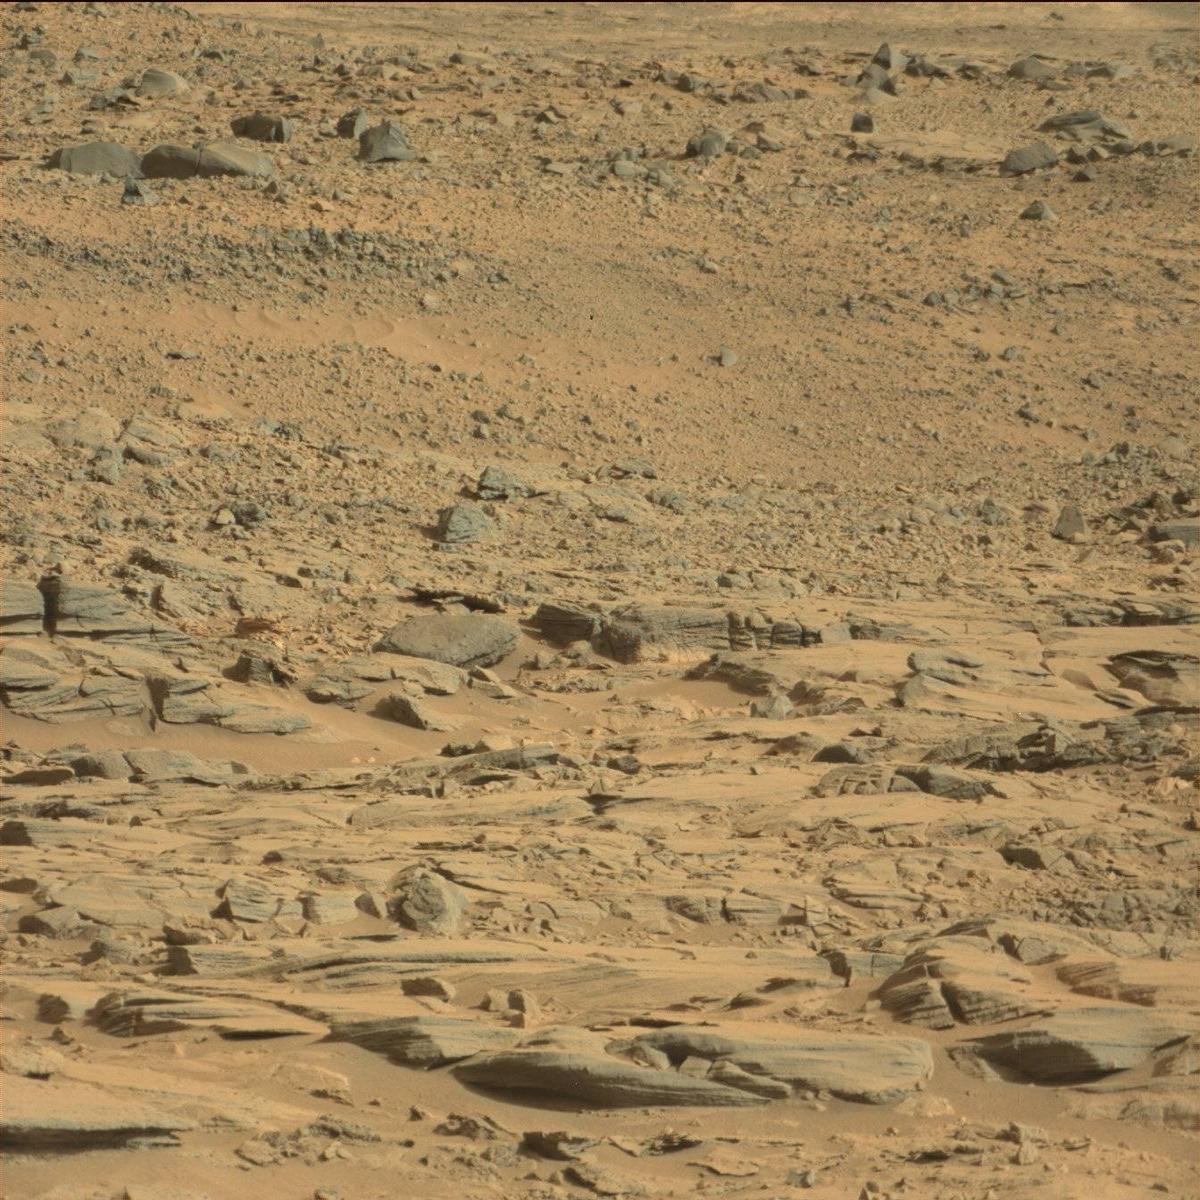
Terrain classes present: Bedrock, Sand / Soil